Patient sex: M
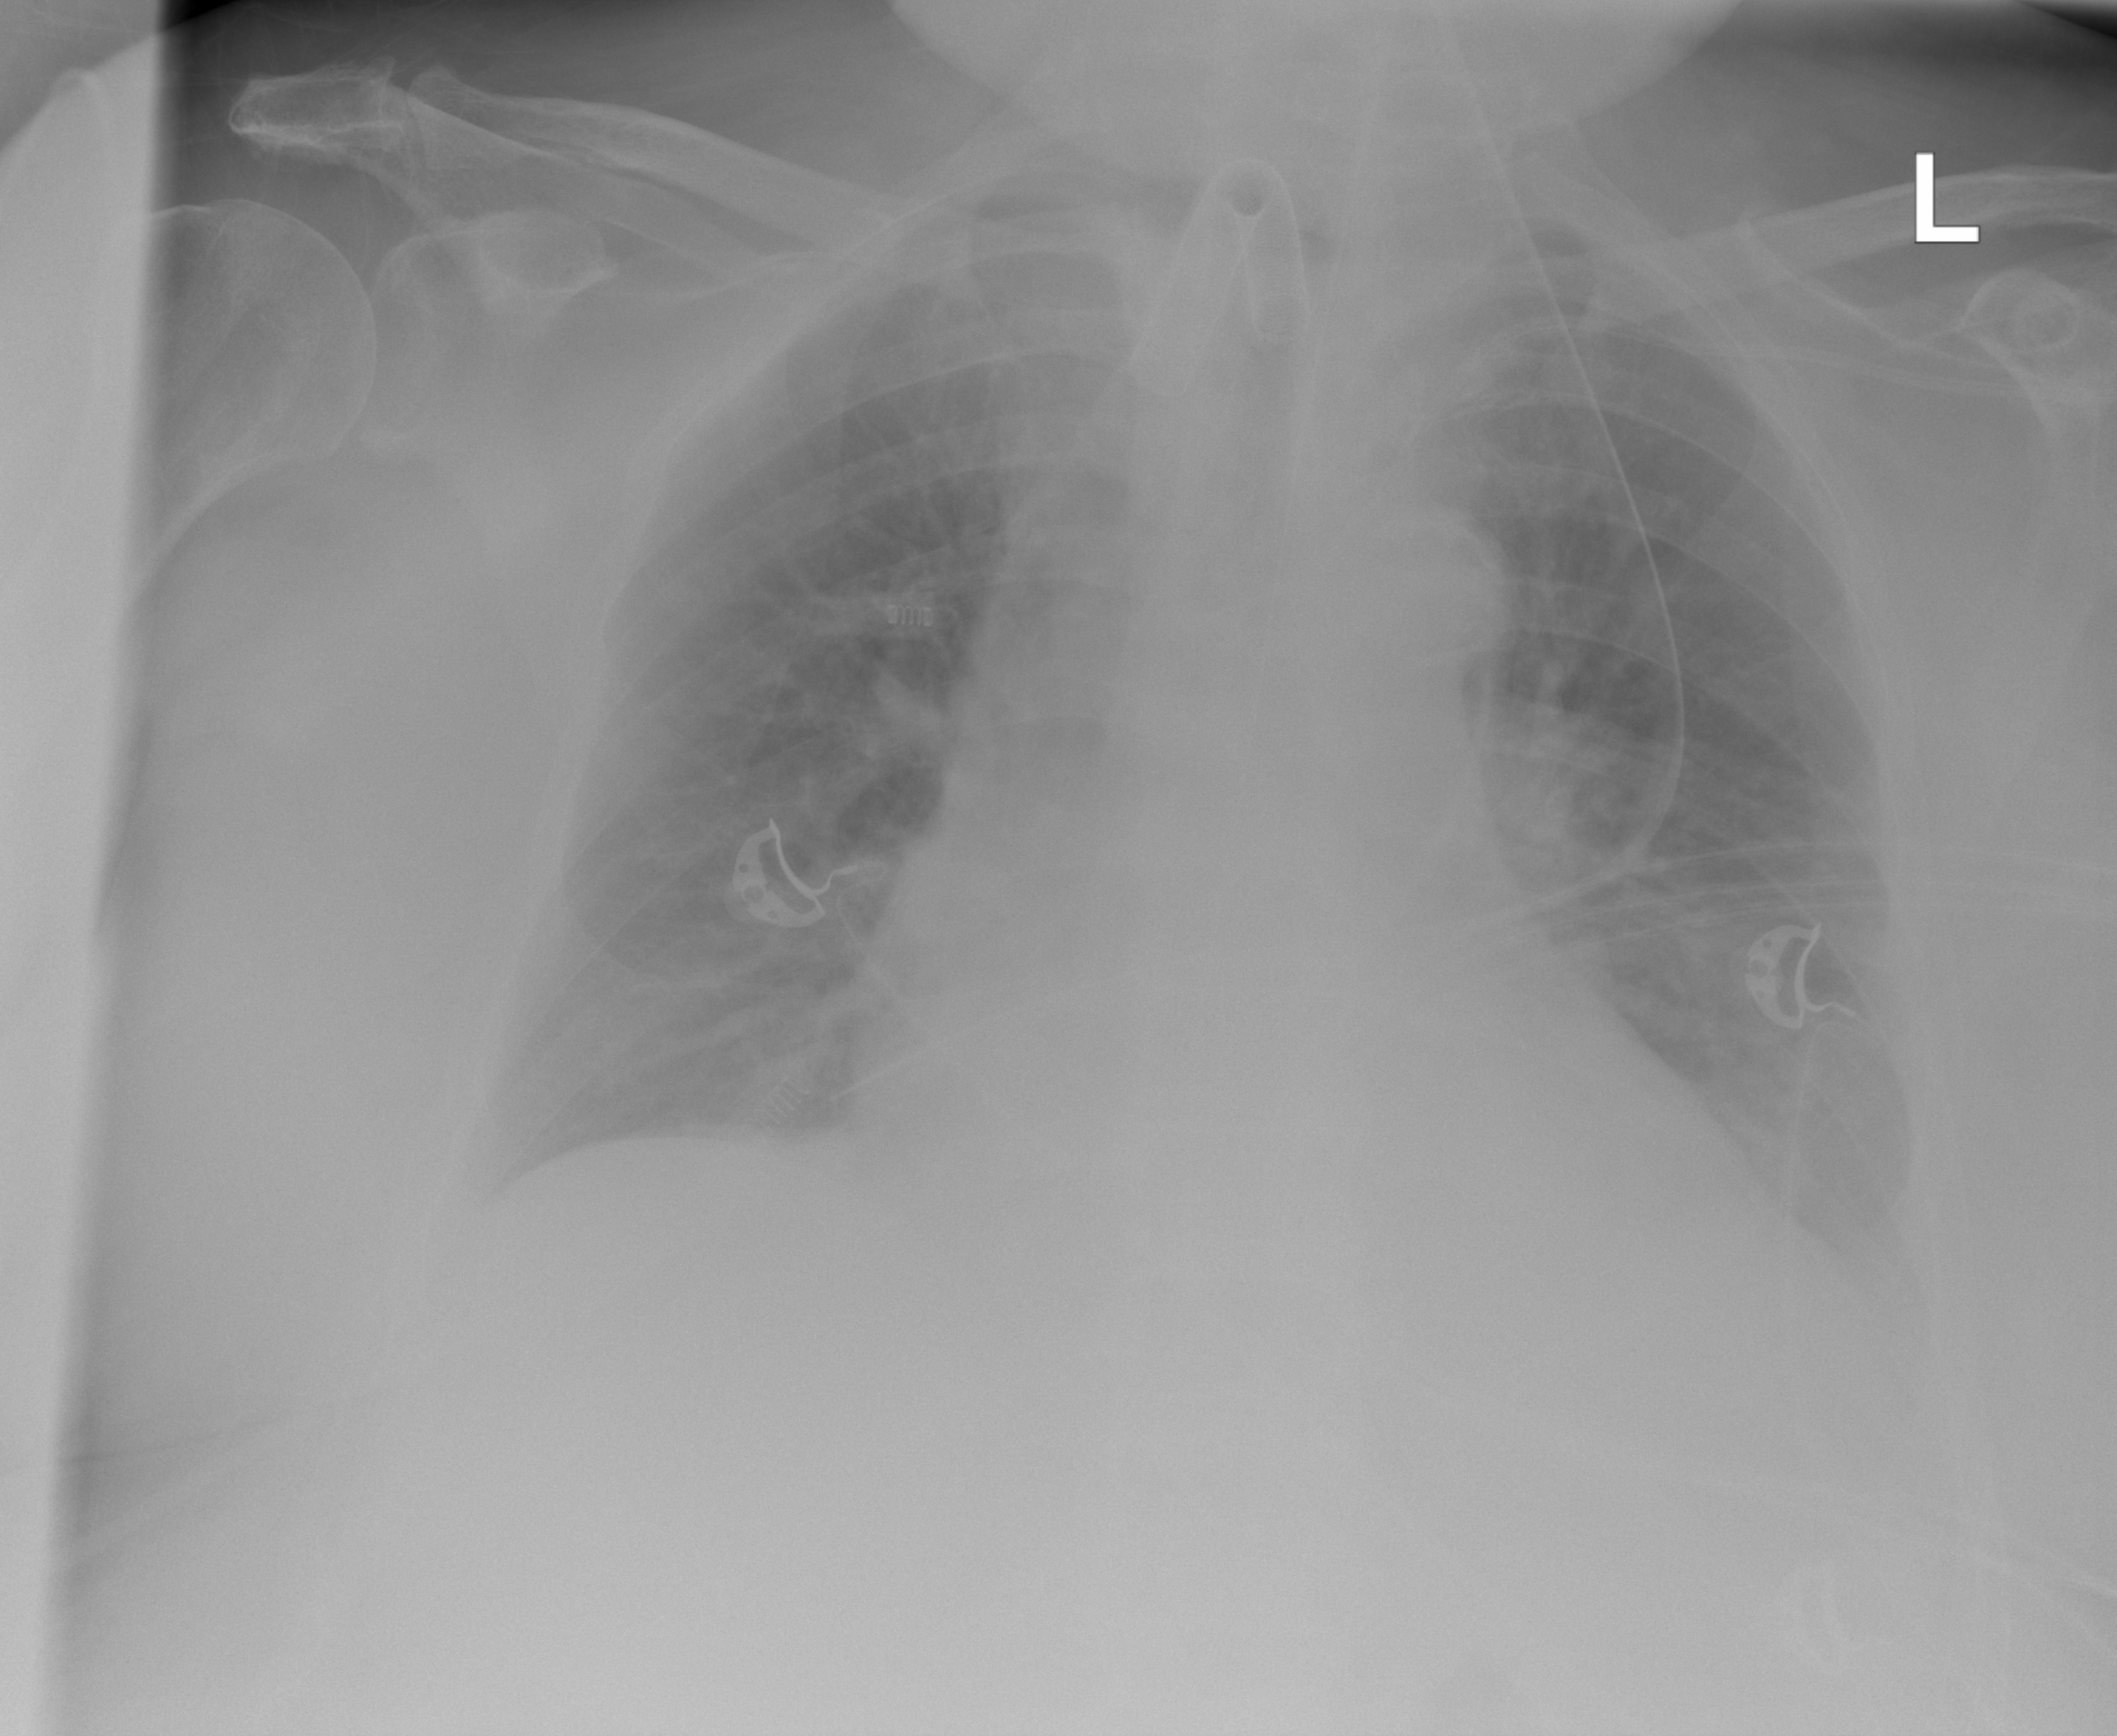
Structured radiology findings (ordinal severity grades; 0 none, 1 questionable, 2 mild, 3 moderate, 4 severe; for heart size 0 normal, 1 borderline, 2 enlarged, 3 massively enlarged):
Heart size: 2
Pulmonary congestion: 0
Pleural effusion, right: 0
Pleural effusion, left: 0
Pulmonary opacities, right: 0
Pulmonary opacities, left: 0
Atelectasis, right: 0
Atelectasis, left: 2